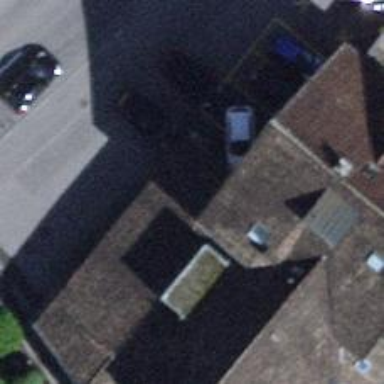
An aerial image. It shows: Post office.